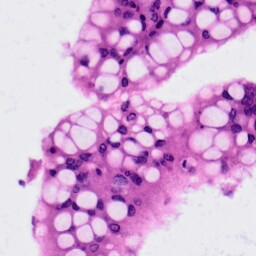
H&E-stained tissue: Colon